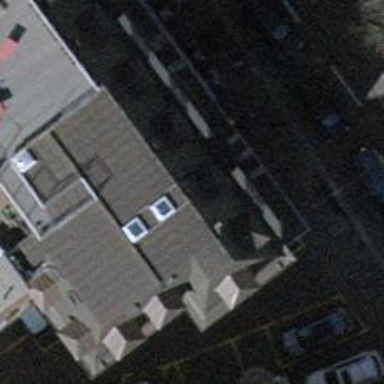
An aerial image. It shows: Beauty shop.